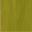
Piece: xx